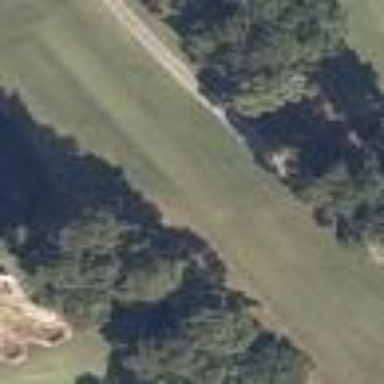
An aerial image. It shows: Golf tee on grassy land.